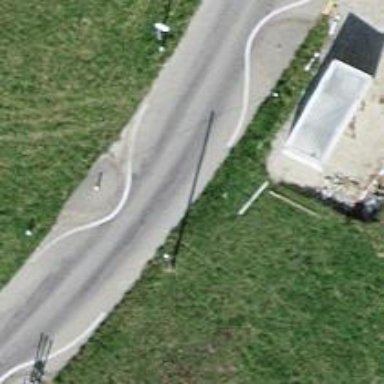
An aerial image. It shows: Asphalt road classified as tertiary.